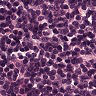
Metastatic tissue present: no